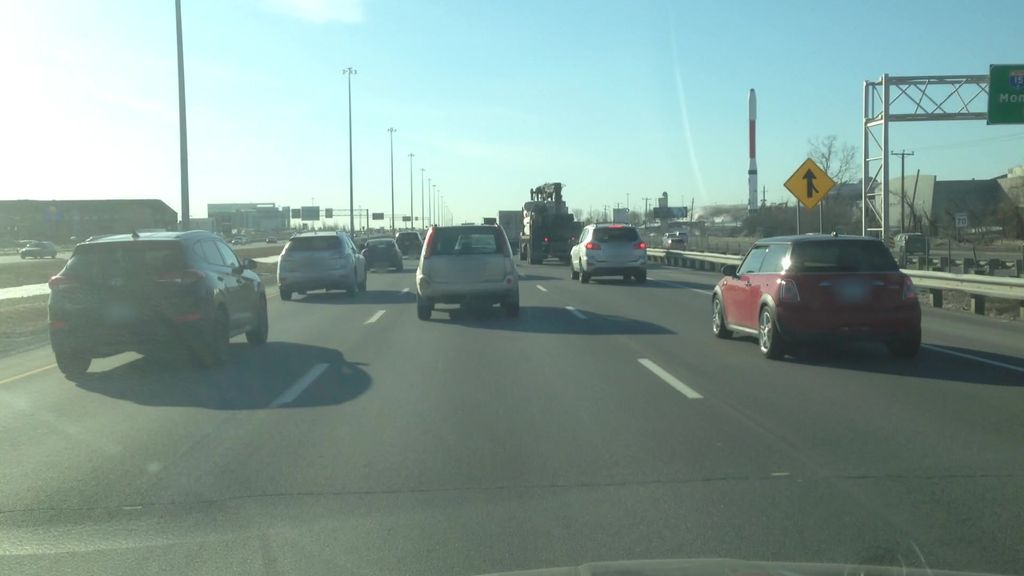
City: montreal